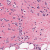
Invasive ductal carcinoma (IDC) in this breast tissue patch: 0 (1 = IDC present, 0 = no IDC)